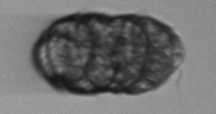
Label: Margalefidinium